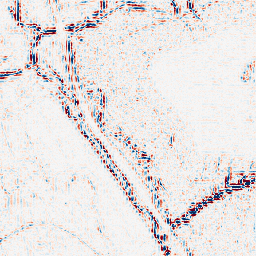
Category: wavelet
Decomposition family: wavelet_reverse_biorthogonal
Decomposition parameters: wavelet: rbio1.3
level: 2
Upsampling method: linear_exact
Upsampling parameters: scale: 8
Upsampling scale: 8